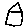
Label: house